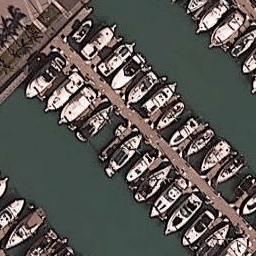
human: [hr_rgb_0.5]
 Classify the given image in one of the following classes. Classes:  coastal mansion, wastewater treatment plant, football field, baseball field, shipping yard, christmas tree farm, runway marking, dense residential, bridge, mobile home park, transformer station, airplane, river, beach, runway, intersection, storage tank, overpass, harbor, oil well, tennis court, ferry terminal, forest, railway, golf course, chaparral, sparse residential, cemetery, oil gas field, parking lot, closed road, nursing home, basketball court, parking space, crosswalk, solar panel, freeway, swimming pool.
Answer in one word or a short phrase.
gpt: harbor